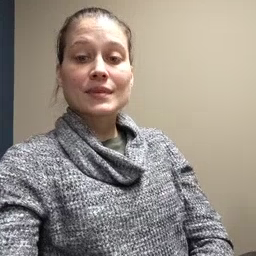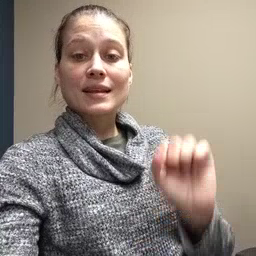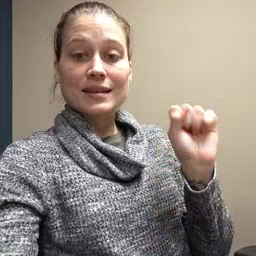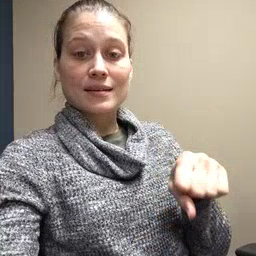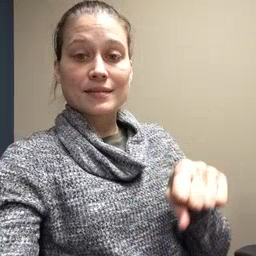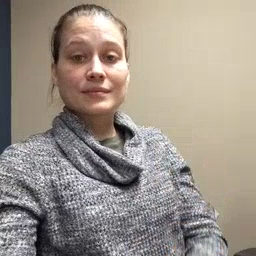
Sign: can